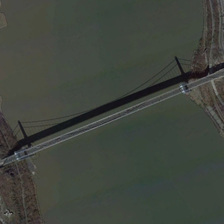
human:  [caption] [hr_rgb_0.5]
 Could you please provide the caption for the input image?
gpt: a bridge connects the two sides of the river .

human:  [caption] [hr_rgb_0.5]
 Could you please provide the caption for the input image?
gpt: one side of the bridge is the city, the other side is a green area .

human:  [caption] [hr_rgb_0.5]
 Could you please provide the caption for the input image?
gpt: a bridge is over a river with some trees in two sides .

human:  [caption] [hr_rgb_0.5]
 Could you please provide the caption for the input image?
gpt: a bridge is over a river with some trees in two sides .

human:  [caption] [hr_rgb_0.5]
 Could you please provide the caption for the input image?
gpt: a bridge connects the two sides of the river .